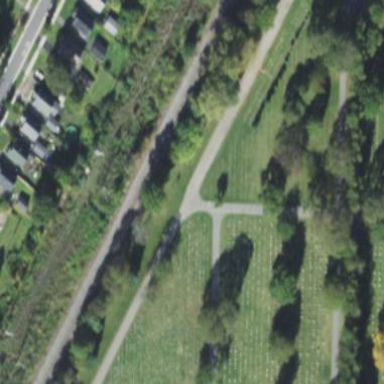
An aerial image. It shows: Historical memorial located in graveyard.